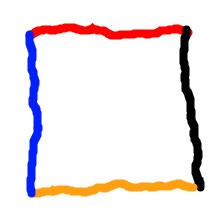
Shape: square